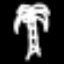
Label: palm tree